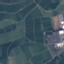
Land use / land cover class: PermanentCrop